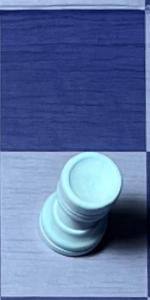
Label: Rook_White